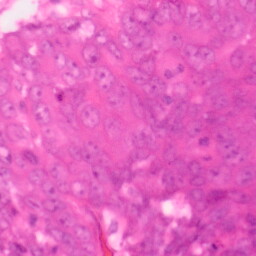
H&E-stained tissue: Colon